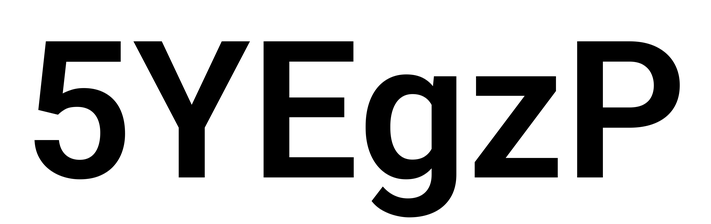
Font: Roboto_SemiBold